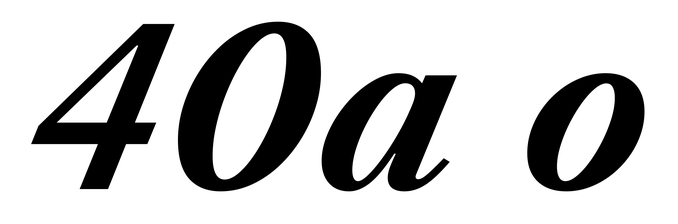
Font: LibreCaslonText-Italic_Bold_Italic